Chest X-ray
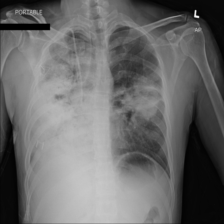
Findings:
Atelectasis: negative
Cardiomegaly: negative
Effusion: negative
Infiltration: positive
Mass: positive
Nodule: negative
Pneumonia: negative
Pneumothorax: negative
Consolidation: positive
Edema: negative
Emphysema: negative
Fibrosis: negative
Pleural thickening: negative
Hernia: negative